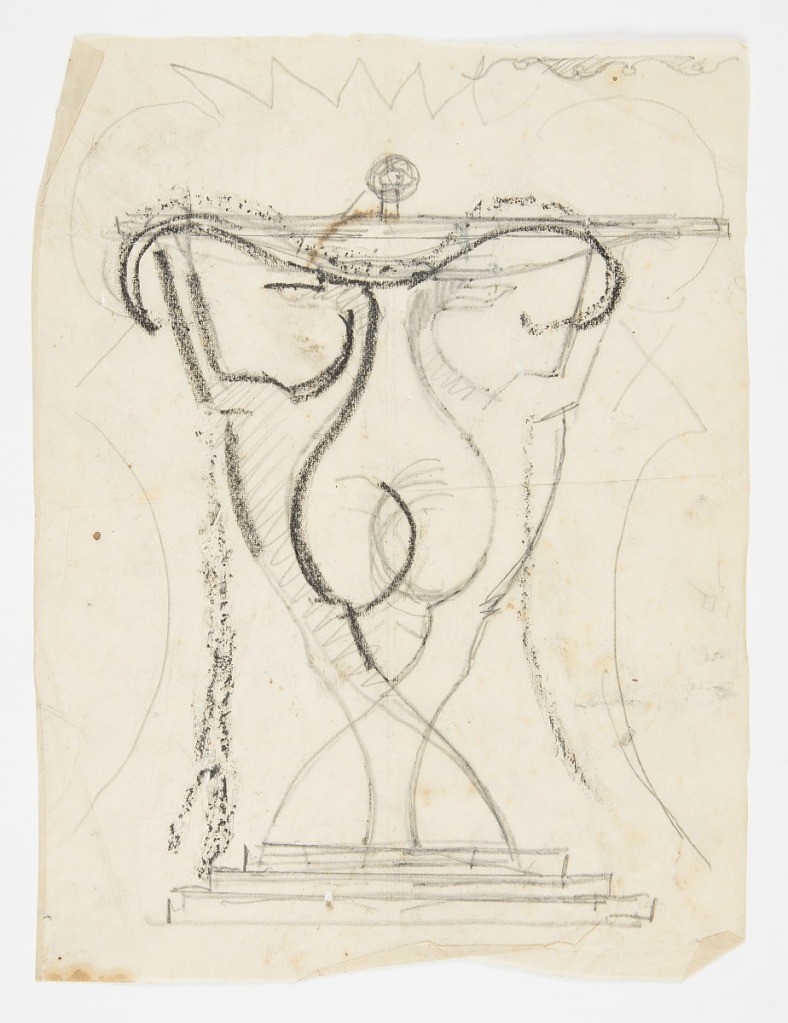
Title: Design for Table, Hounds
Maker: William Hunt Diederich, American, b. Hungary, 1884–1953
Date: ca. 1916
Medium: Graphite and charcoal on paper
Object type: Drawing
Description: Design for a console table intended to be executed in iron. Two elongated hounds standing on their hind legs form the base of the table, their outstretched hands supporting the table top.